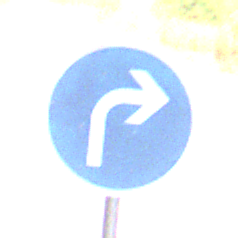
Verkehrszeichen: VorgeschriebeneFahrtrichtungRechts
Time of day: Midday
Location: Roofed (Underpass)
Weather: Clear
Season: NotSpecified
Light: Natural